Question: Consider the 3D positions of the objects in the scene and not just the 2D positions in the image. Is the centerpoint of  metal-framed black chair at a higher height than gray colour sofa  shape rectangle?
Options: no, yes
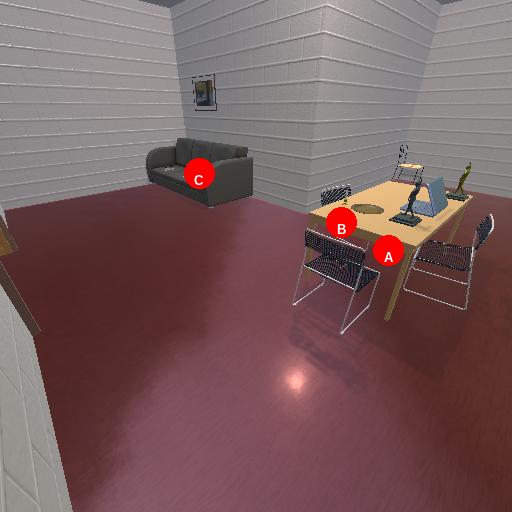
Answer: no